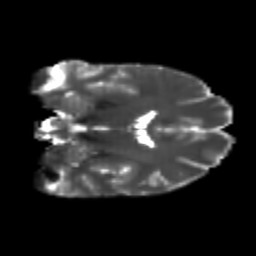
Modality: T2w
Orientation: coronal
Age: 24
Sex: male
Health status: healthy
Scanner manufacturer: philips
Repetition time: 7.385 s
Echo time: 0.08599 s